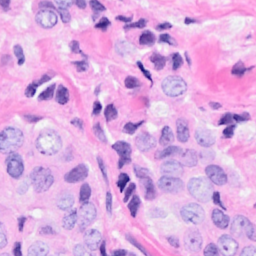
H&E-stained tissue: Breast